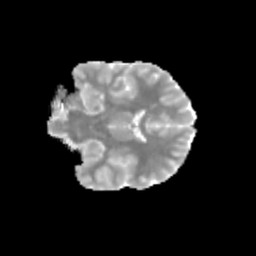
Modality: MD
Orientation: coronal
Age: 11
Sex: male
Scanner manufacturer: siemens
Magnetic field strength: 3 T
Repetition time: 3.8 s
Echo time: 0.07 s